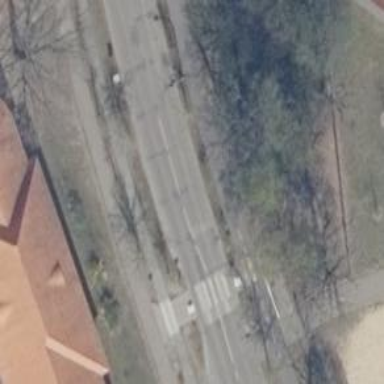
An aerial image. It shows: Secondary road with concrete surface. There is separate cycle track and sidewalks on both sides.